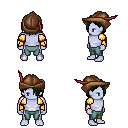
a pixel art fantasy rpg character, male body template, dark elf, purple skin, gold arm armor, teal pants, green bangs hairstyle, leather cap, four views (front, back, left, right), 2x2 character sprite sheet, small pixel art, hard edges, no anti-aliasing